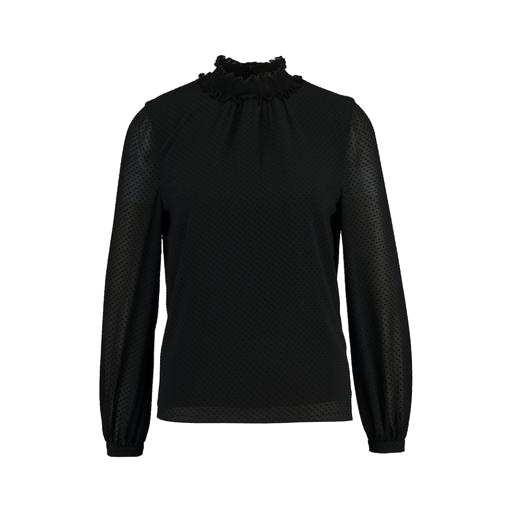
vero moda black high neck blouse, black women's polka dot tieneck blouse, black petite printed mock-neck top only macy, white background